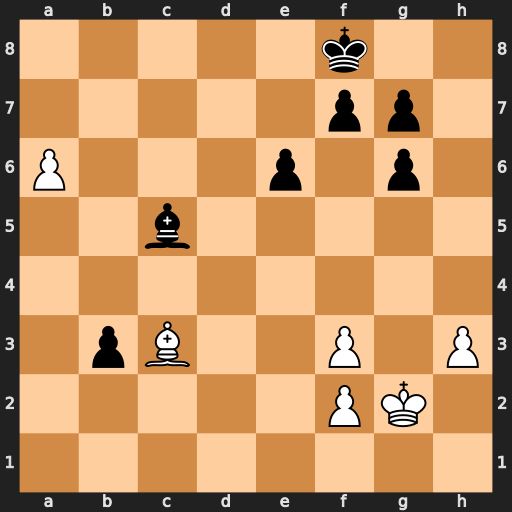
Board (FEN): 5k2/5pp1/P3p1p1/2b5/8/1pB2P1P/5PK1/8
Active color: w
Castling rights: -
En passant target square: -
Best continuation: Bb4 Kg8 Bxc5 b2 a7 b1=Q a8=Q+